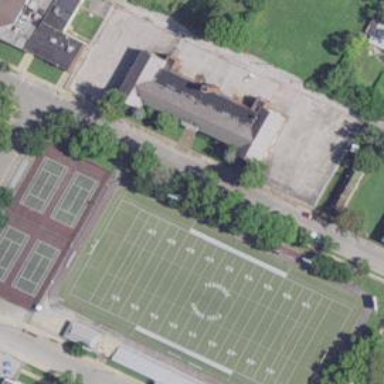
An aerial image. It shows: American football pitch.